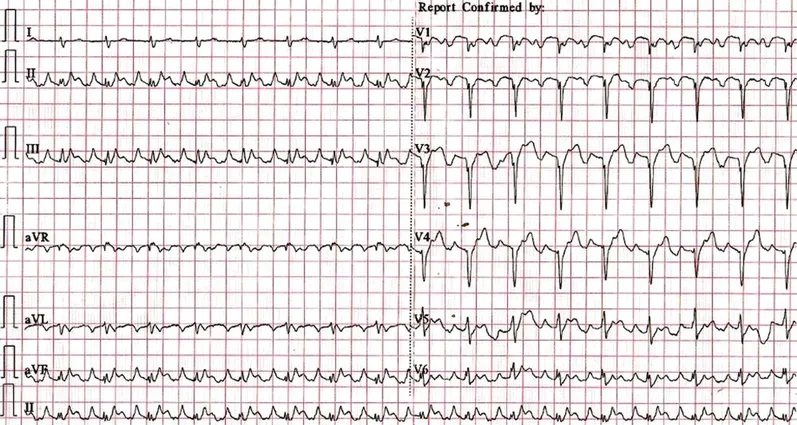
Twelve-lead electrocardiogram showing normal sinus rhythm, right axis deviation, P pulmonale, and poor R wave progression in anterior precordial leads.
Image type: electrography (ekg)